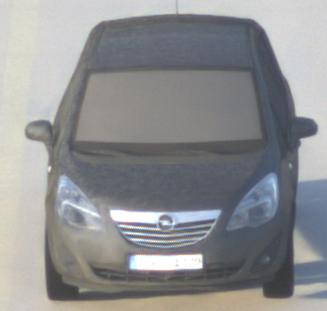
Make: Opel
Model: Meriva 1.4
Detailed model: Meriva (B)
Model produced from: 2010/05
Model produced until: 2013/11
Doors: 5
Color: gray
Road condition: dry road
Daytime: sunrise or sunset
Contrast: low contrast